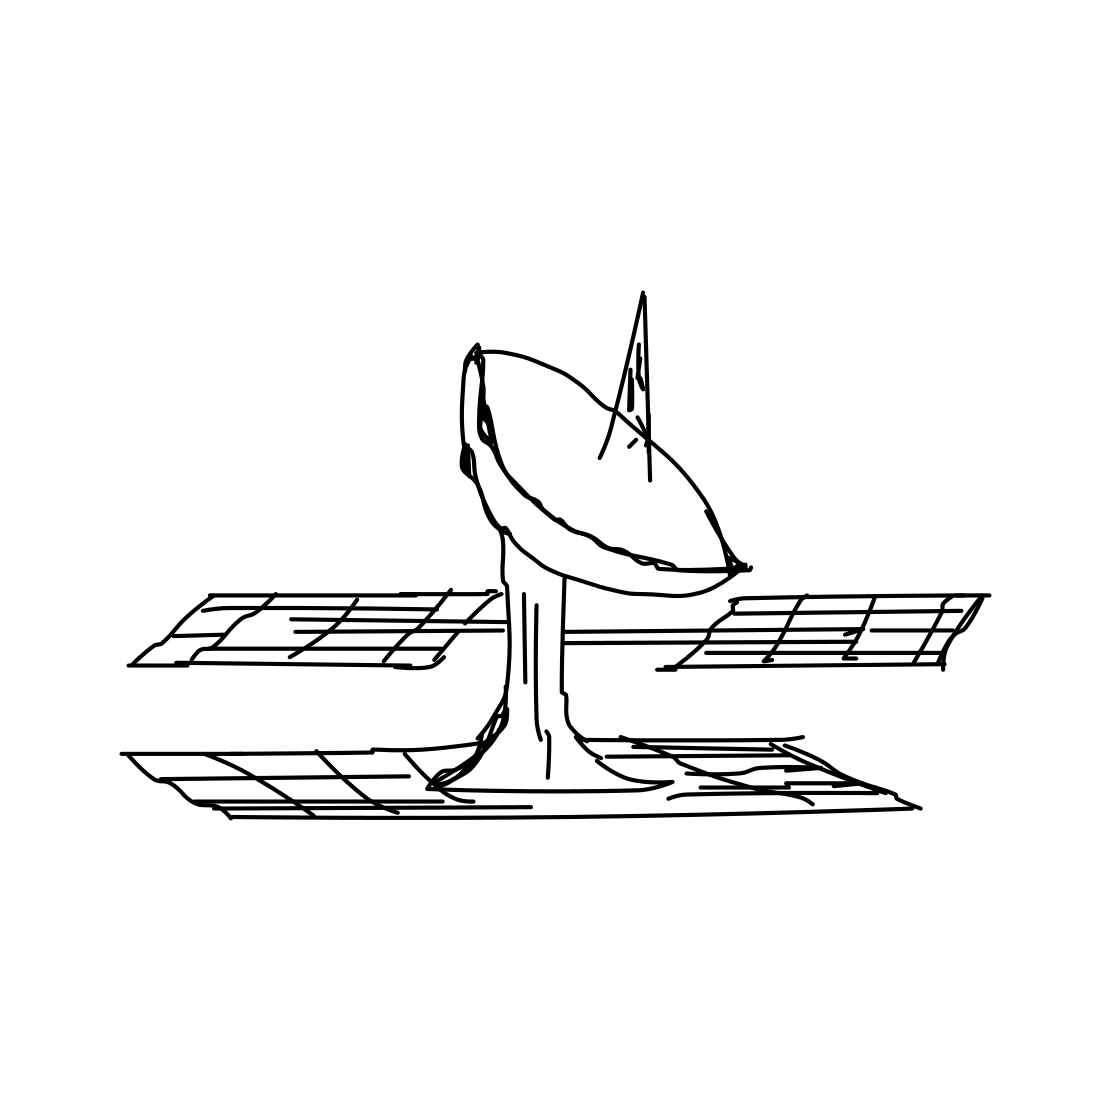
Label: satellite